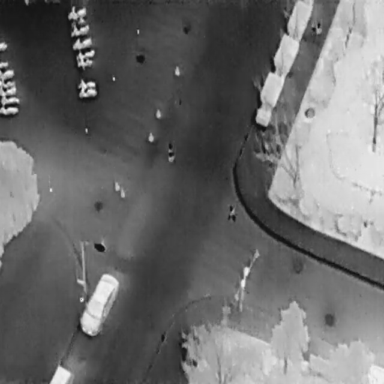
There are four People in the infrared image.